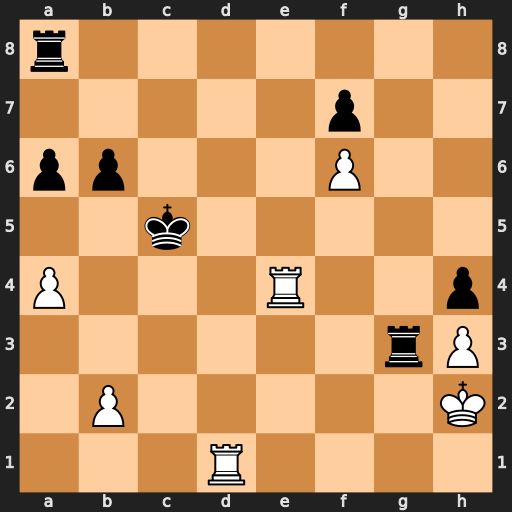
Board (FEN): r7/5p2/pp3P2/2k5/P3R2p/6rP/1P5K/3R4
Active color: w
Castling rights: -
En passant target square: -
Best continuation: b4+ Kc6 Rc4+ Kb7 Rd7+